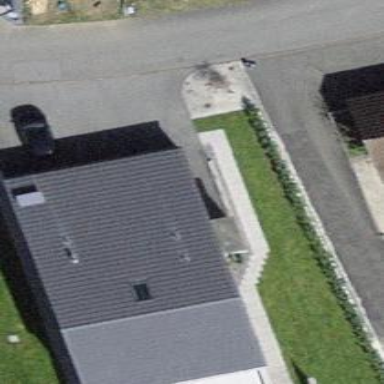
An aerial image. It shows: Building with tile roof.